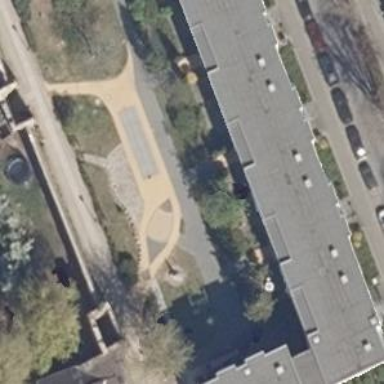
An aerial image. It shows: Fountain.